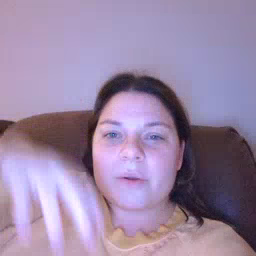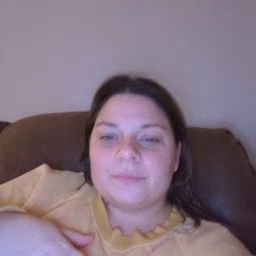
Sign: cloud